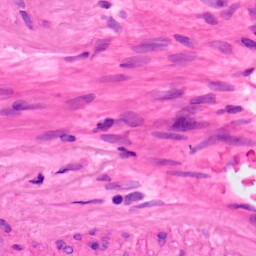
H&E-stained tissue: Lung